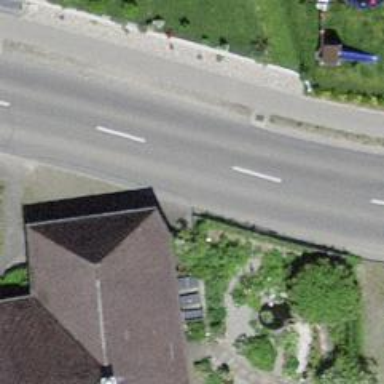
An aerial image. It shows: Secondary road with asphalt surface.